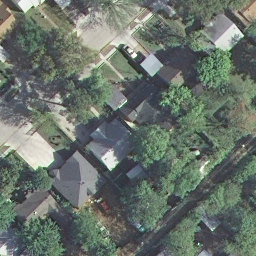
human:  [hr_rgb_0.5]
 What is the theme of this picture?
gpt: medium residential

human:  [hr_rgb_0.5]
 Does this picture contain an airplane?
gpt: no